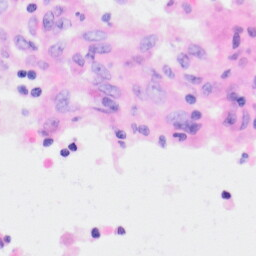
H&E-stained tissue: Kidney